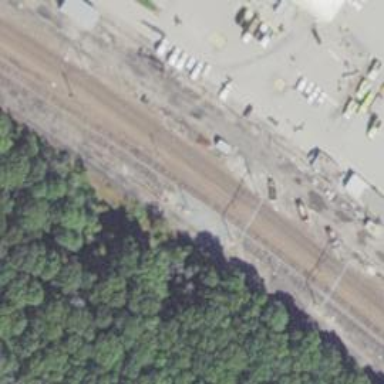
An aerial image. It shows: Railway siding with rails.